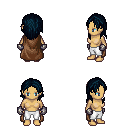
a pixel art fantasy rpg character, female body template, human, tanned skin, brown cape, white pants, raven long hairstyle, metal gloves, four views (front, back, left, right), 2x2 character sprite sheet, small pixel art, hard edges, no anti-aliasing